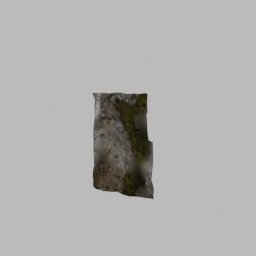
Label: nature